Aerial crown-view tile of a tropical tree (Barro Colorado Island, Panama), acquired 20240918:
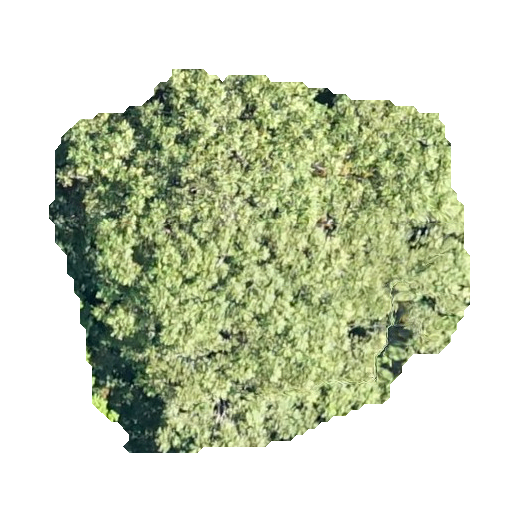
Species: Dipteryx oleifera
GBIF accepted scientific name: Dipteryx oleifera
Crown area: 194.456 m²